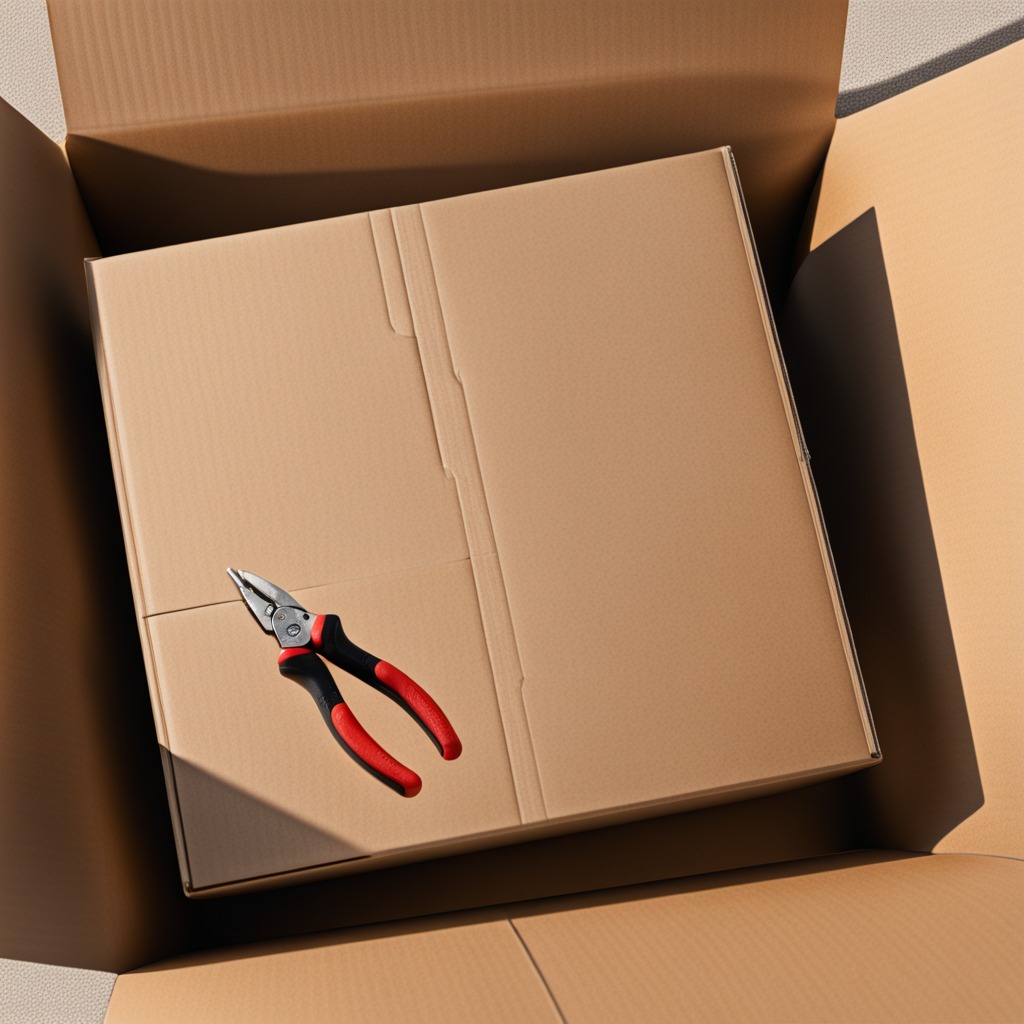
A plier lying on a clean dry cardboard box surface in an outdoor workshop during daytime bright natural light soft shadows slightly creased but